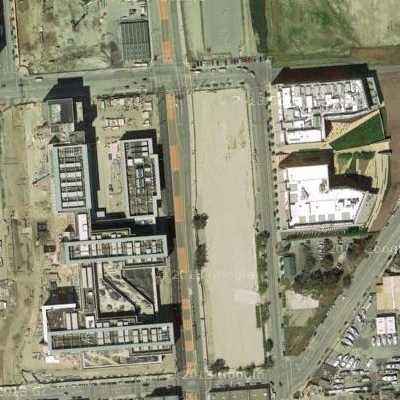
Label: Industry